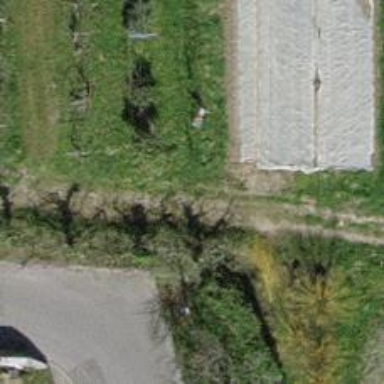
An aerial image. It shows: Retaining wall.